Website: walmart
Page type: address-validator
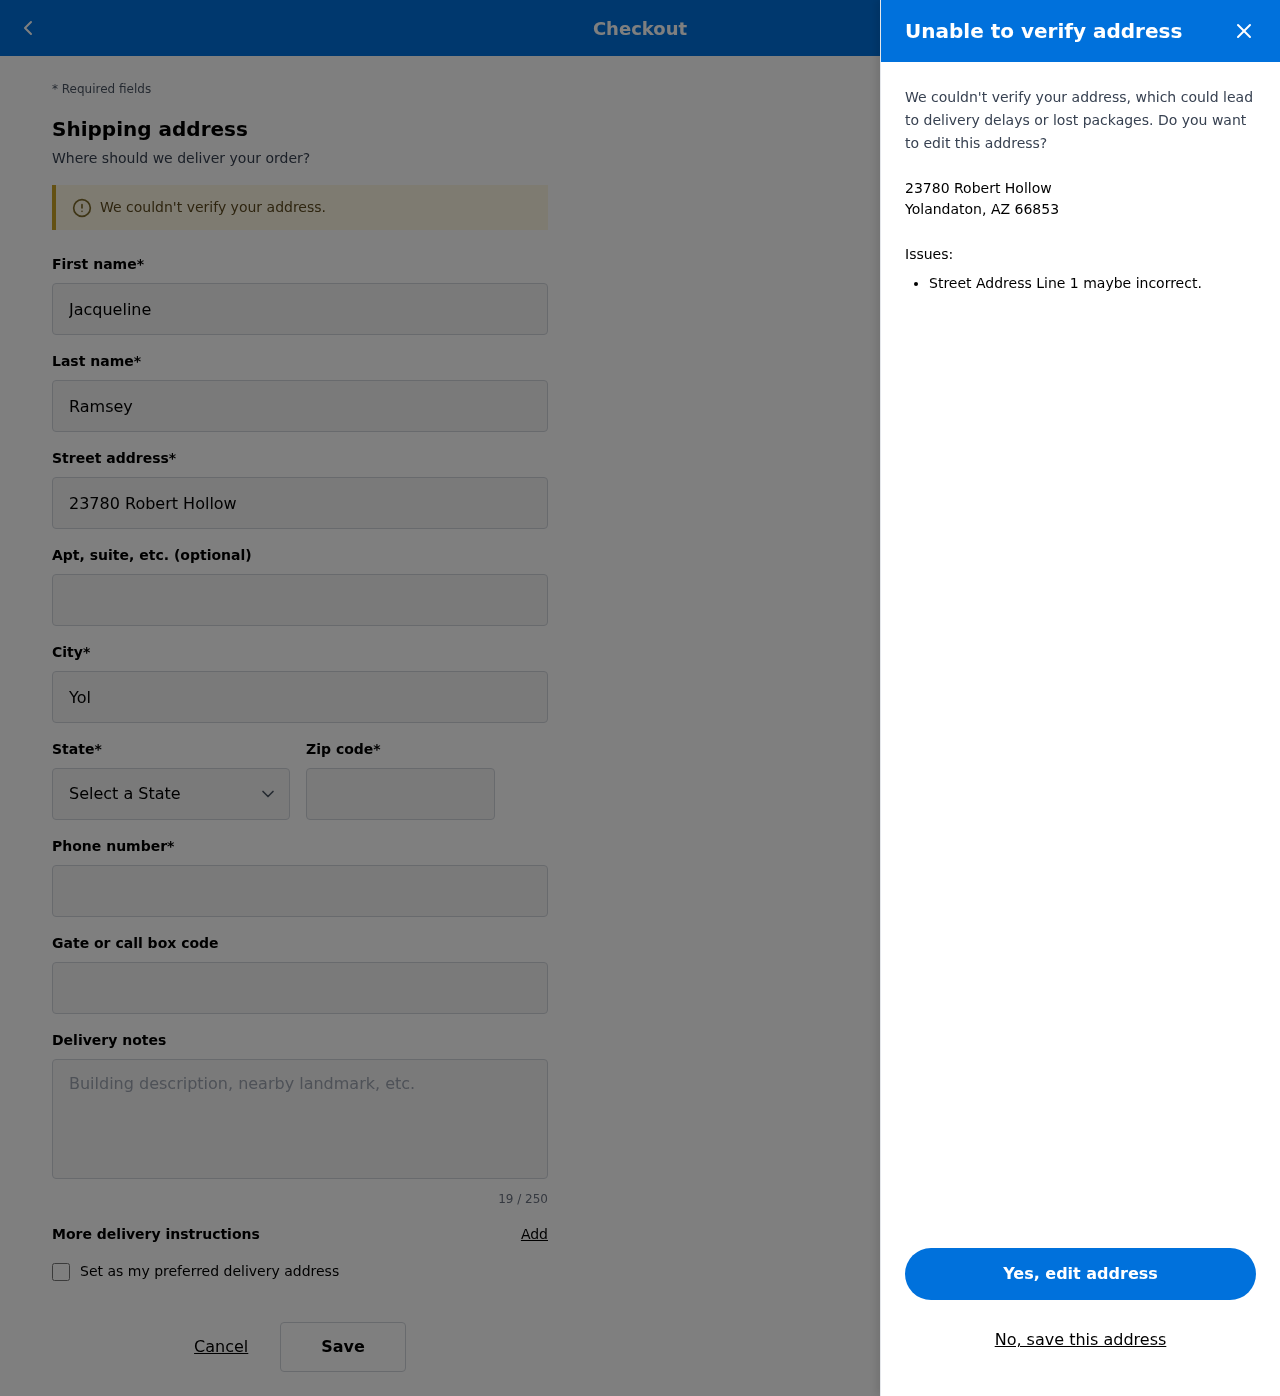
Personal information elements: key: PII_CITY_STATE_ZIP
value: Yolandaton, AZ 66853
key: PII_DELIVERY_INSTRUCTIONS
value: Leave at front door
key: PII_STATE_ABBR
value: AZ
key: PII_STREET
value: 23780 Robert Hollow
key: PII_FIRSTNAME
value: Jacqueline
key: PII_LASTNAME
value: Ramsey
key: PII_CITY
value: Yolandaton
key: PII_POSTCODE
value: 66853
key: PII_PHONE
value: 6346369978
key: PII_SECURITY_CODE
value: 97060